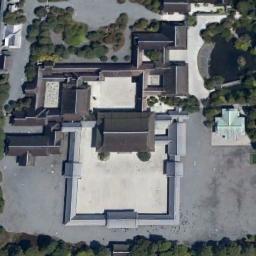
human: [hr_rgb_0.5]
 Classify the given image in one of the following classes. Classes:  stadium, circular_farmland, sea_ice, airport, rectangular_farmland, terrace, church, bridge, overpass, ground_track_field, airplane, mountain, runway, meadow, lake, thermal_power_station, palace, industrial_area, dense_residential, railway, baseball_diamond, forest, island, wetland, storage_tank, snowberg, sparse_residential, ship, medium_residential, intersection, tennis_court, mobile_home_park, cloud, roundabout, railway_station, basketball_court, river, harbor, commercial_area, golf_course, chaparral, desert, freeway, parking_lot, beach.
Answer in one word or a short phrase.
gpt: palace